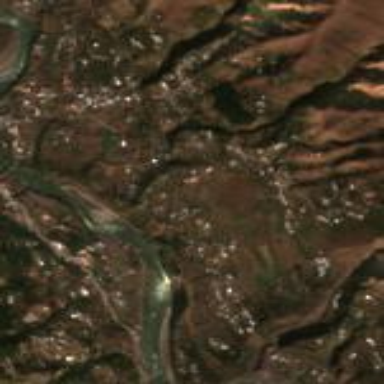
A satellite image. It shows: Residential area in rural and mountainous region.